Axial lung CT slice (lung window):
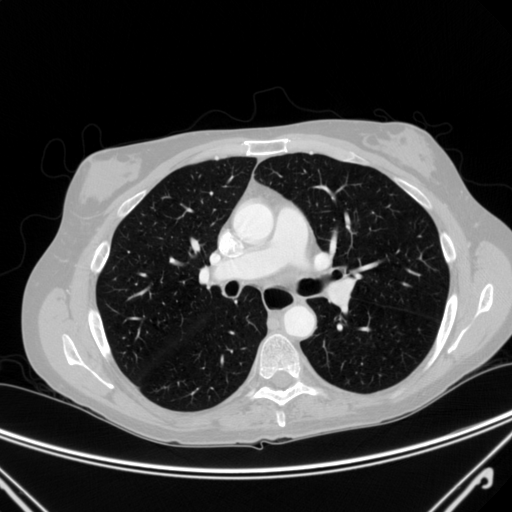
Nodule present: no